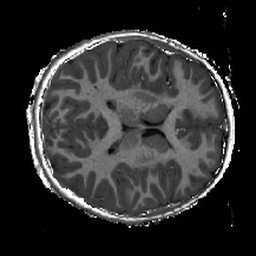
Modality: T1w
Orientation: axial
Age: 6
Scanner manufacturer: siemens
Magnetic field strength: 3 T
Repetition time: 2.4 s
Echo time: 0.00224 s